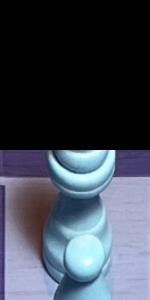
Label: Queen_White